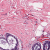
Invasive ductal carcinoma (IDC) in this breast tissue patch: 0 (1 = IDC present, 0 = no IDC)